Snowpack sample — Snodgrass Mountain, Crested Butte, Colorado (2/4/25, 12:06 PM MST)
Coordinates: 38.923, -106.968
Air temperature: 35 °F
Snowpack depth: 80 cm
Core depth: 50 cm
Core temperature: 30.2 °F
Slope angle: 14°, slope face: 78°
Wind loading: low
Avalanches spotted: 0
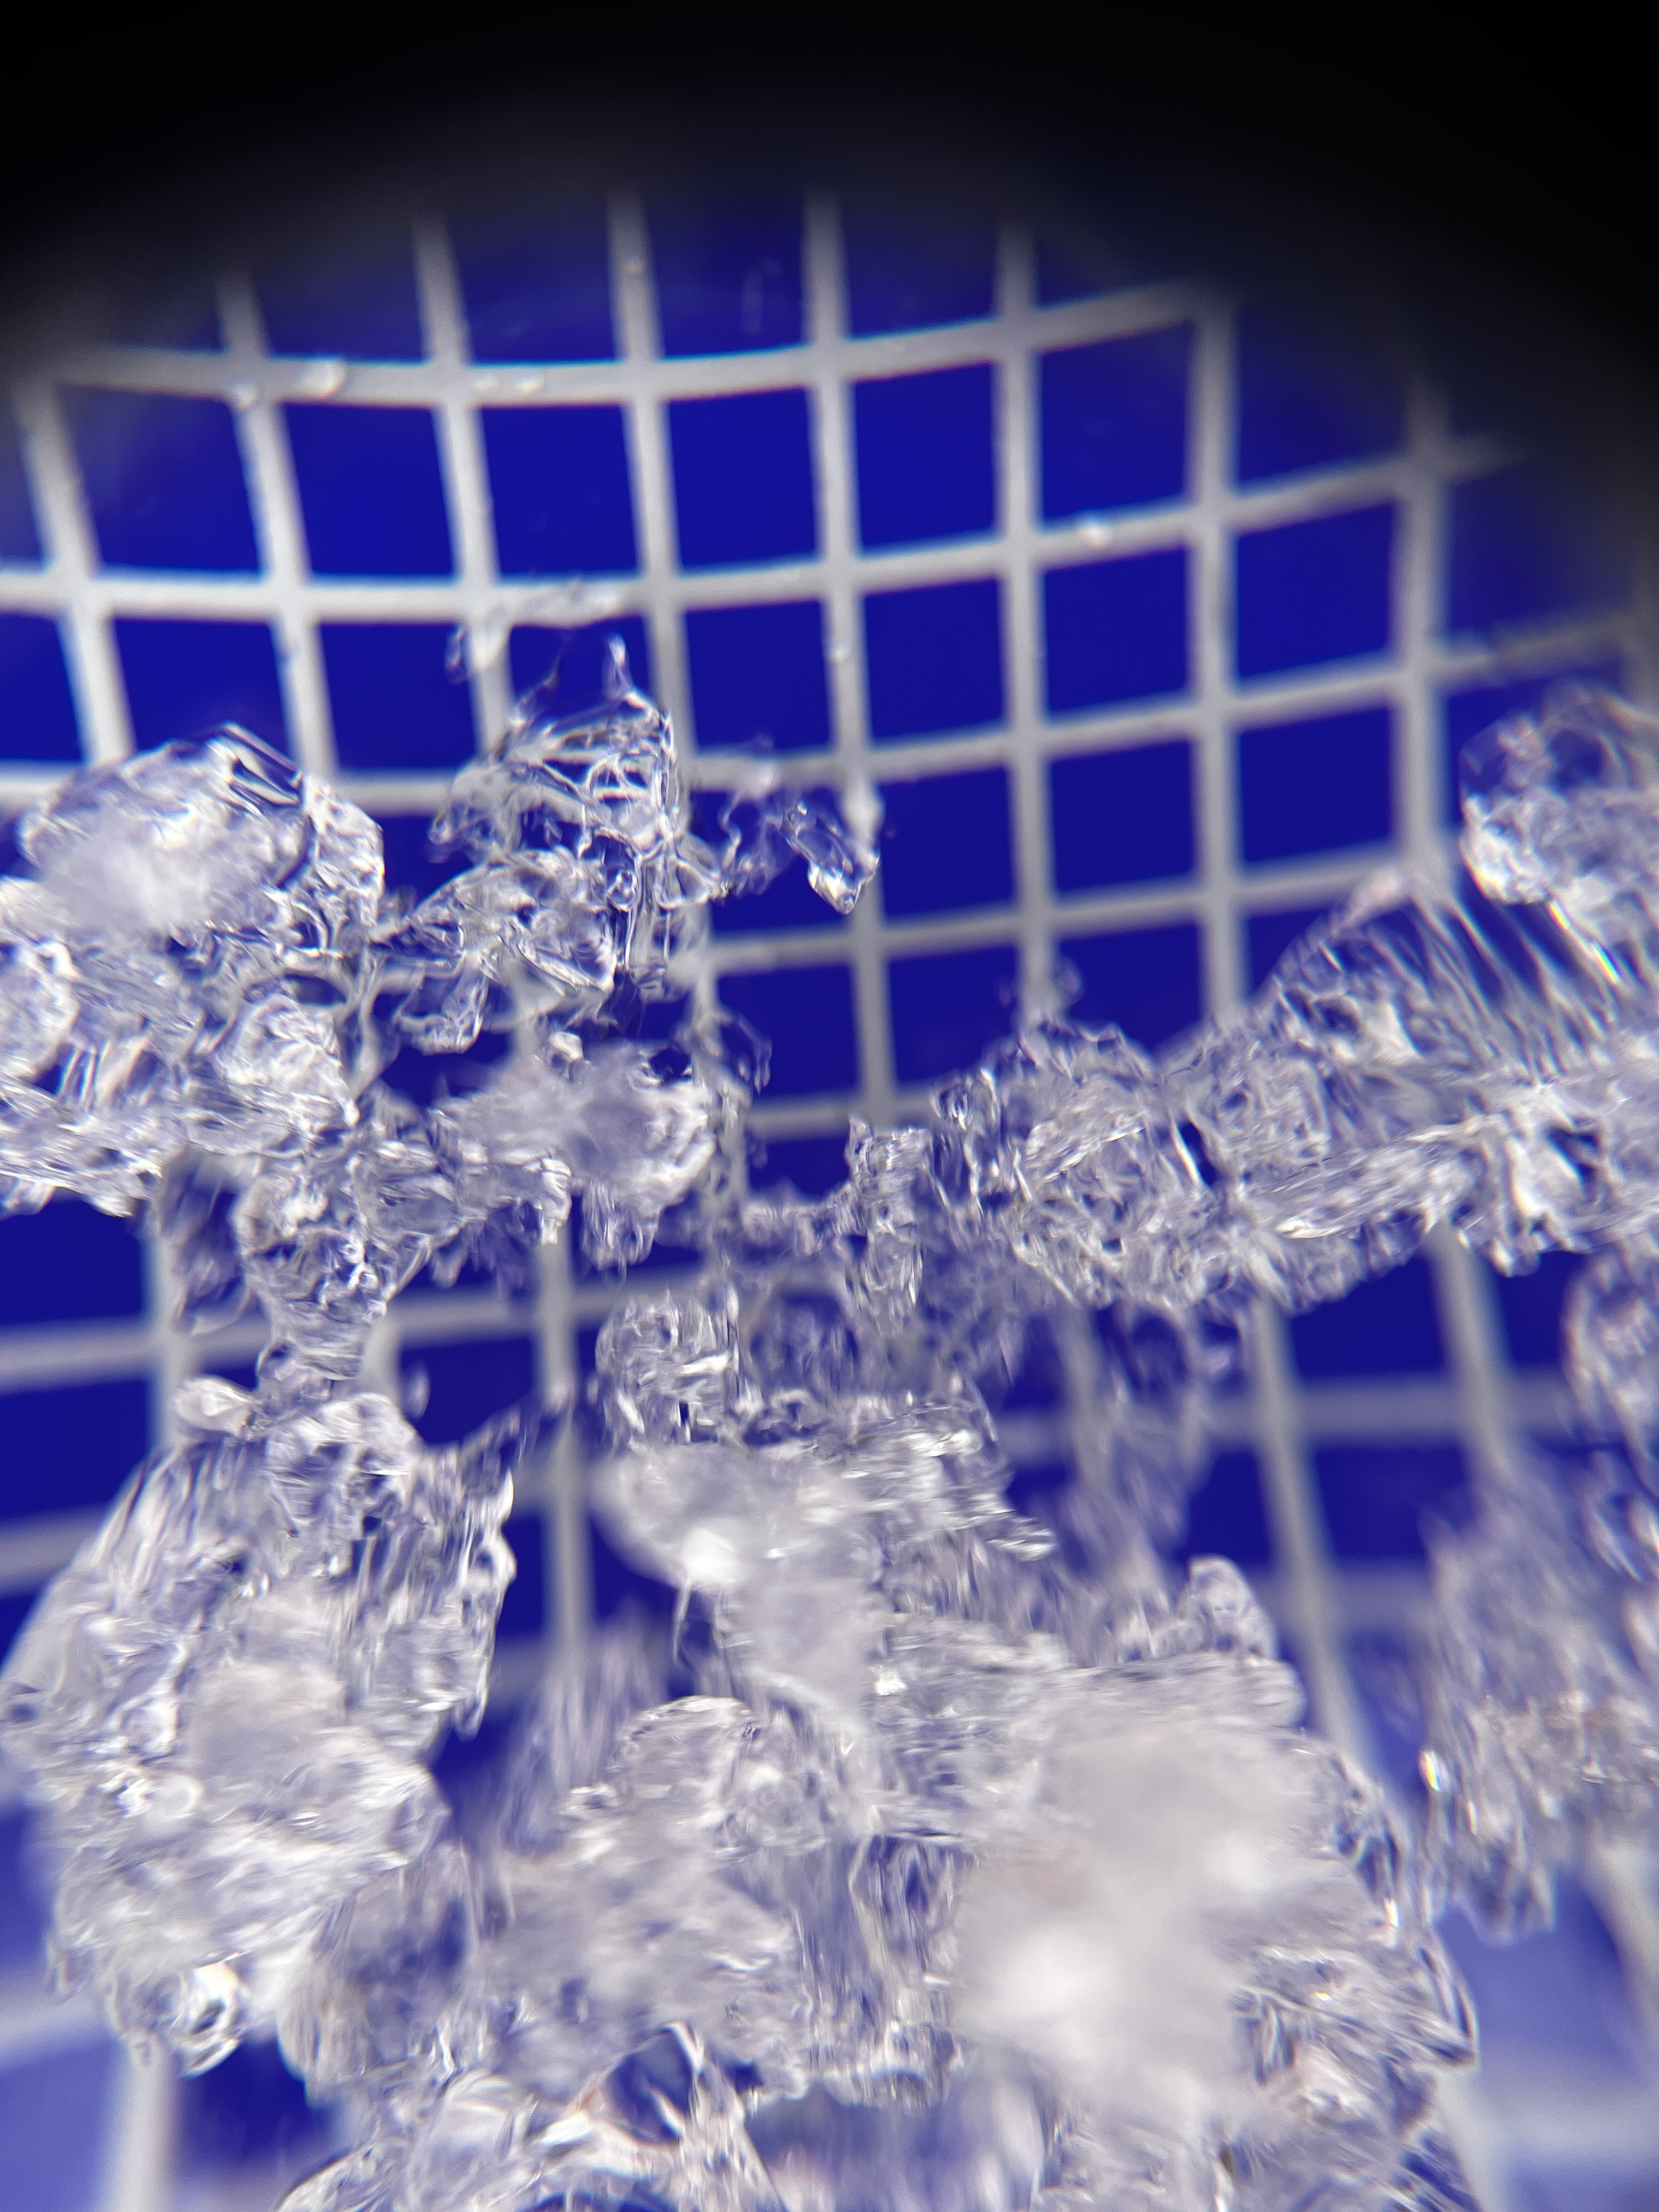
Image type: magnified_profile
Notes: No avalanches nearby, unusually warm weather for the last month reported by residents, Collected 25 yards from treeline